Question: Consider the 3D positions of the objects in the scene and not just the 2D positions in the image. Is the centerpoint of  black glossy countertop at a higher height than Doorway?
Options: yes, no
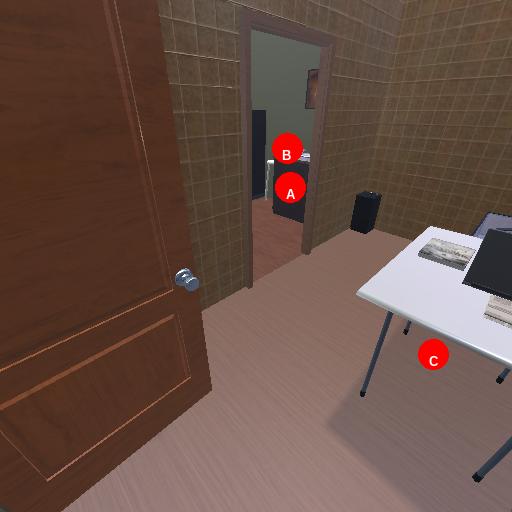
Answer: yes